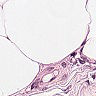
Metastatic tissue present: no